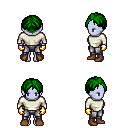
a pixel art fantasy rpg character, female body template, dark elf, purple skin, white long-sleeve shirt, metal pants, green parted hairstyle, gold gloves, brown shoes, four views (front, back, left, right), 2x2 character sprite sheet, small pixel art, hard edges, no anti-aliasing